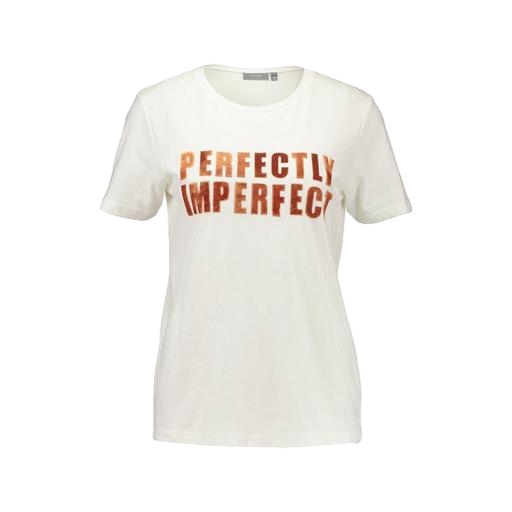
white elected perfect t-shirt, white graphic t-shirt only macy, white perfect shredded t-shirt, white background